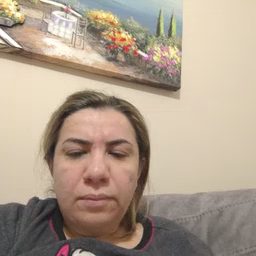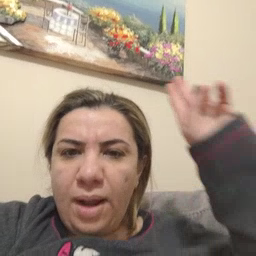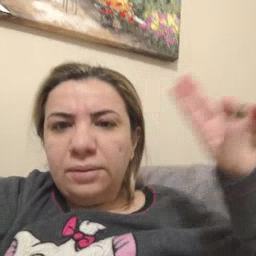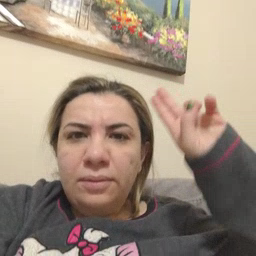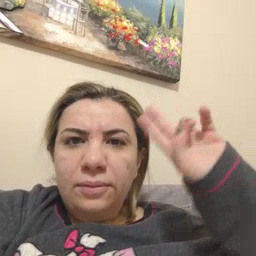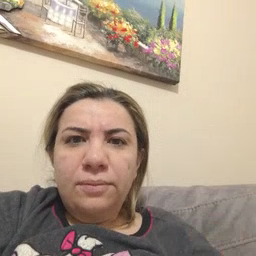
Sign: uncle